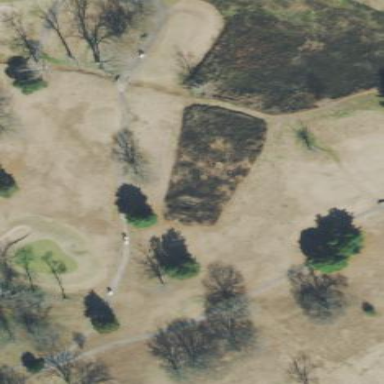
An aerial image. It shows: Golf fairway in the image.